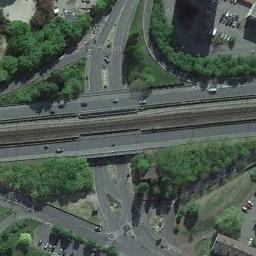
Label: overpass